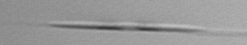
Label: Pseudo-nitzschia